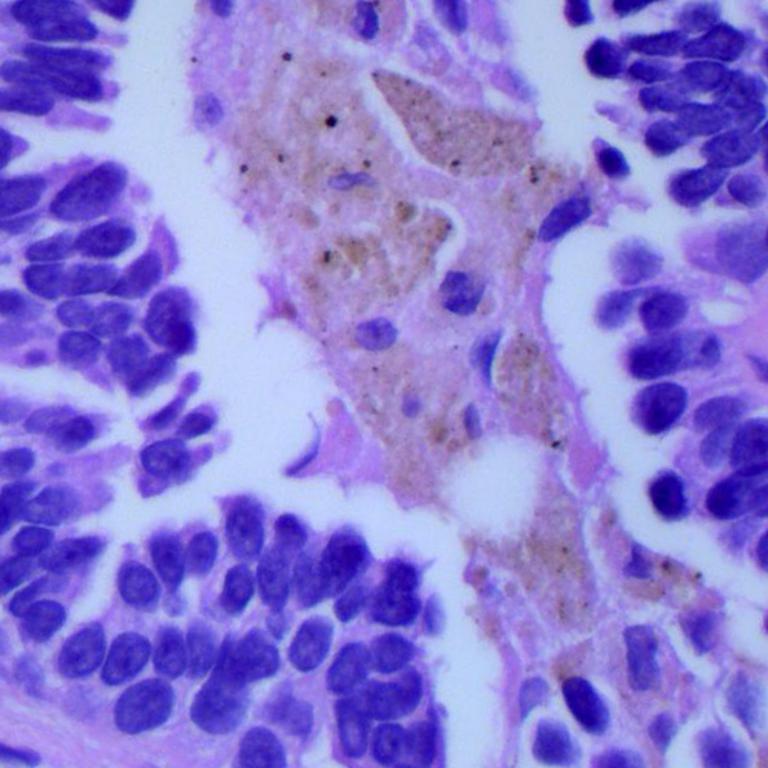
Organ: lung
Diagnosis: adenocarcinomas